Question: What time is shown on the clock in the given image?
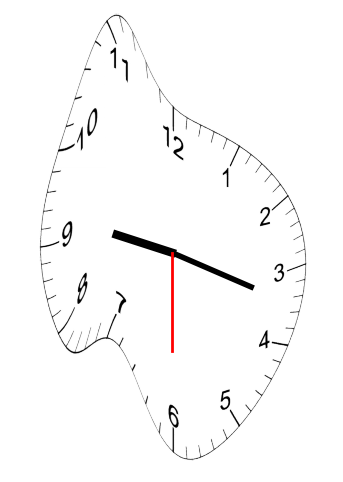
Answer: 09:17:30